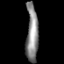
Tissue: prostate
Cell type: Fibroblasts
Senescence score: 0.6979
Nuclear area (px): 678
Mean DAPI intensity: 136.24